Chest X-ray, PA view. Patient: 49 years old, sex M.
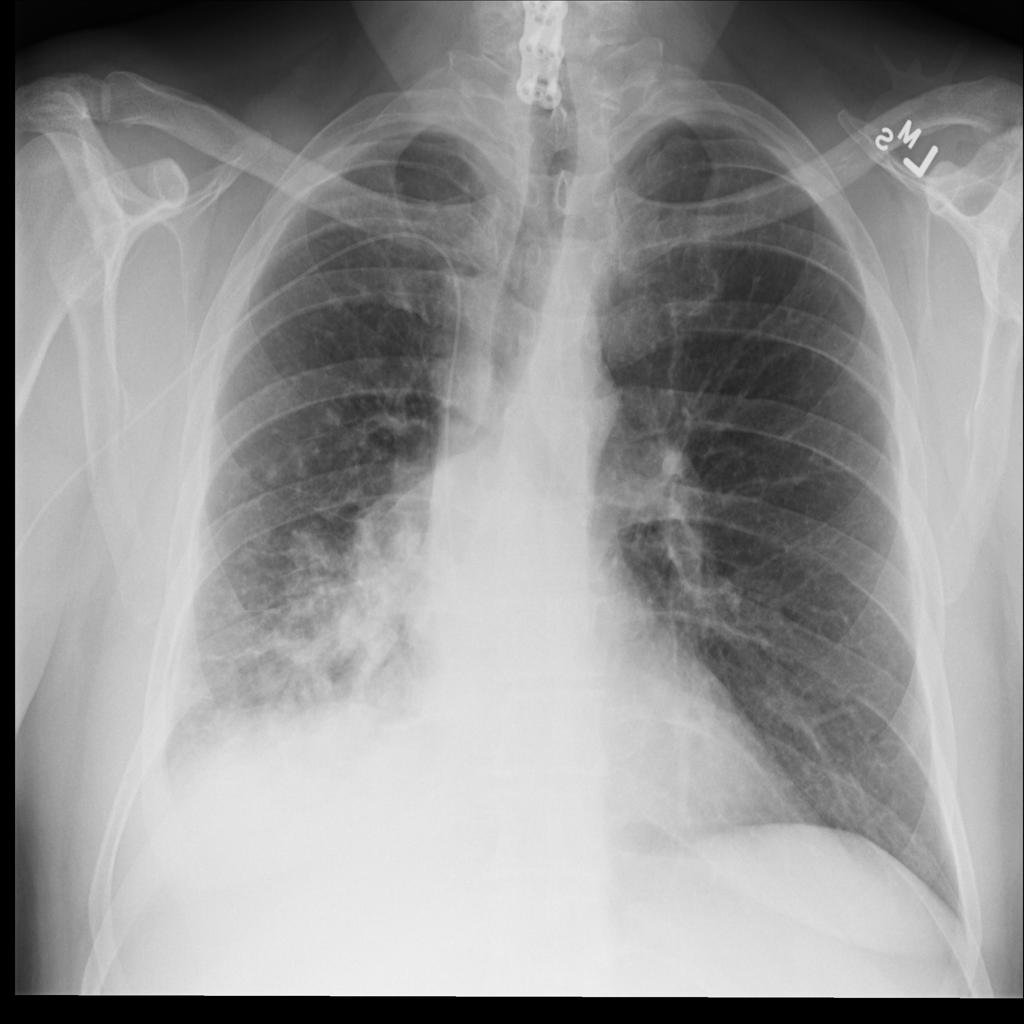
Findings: Infiltration, Nodule